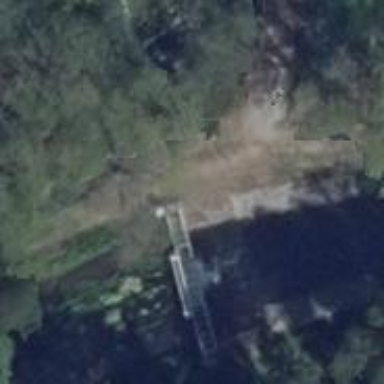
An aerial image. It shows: Path leading to bridge.